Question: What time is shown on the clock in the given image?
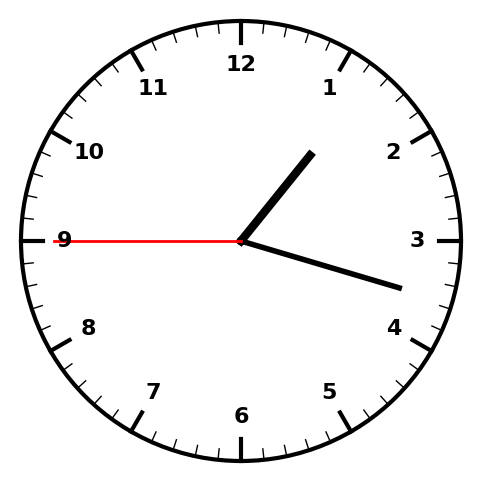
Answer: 01:17:45